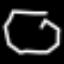
Label: octagon